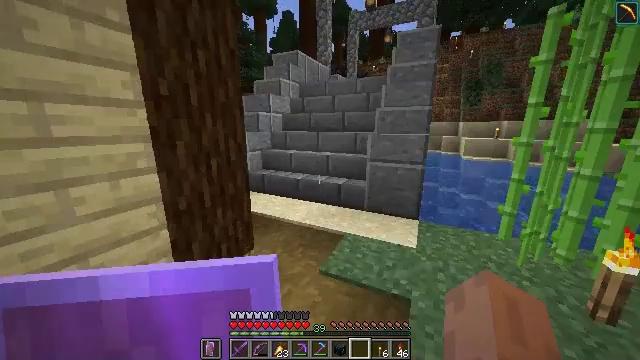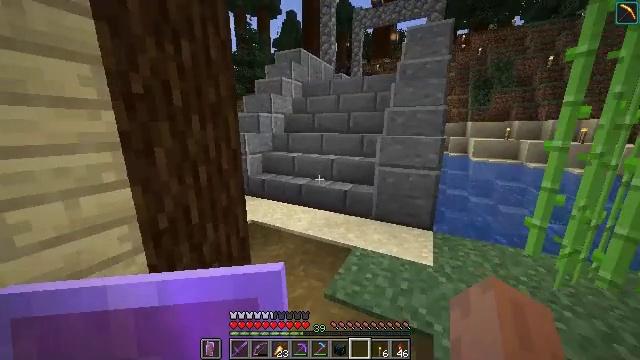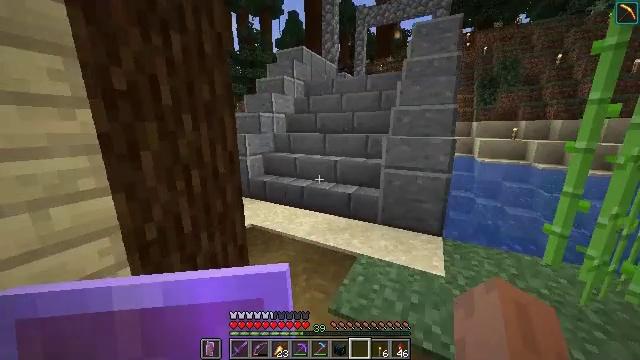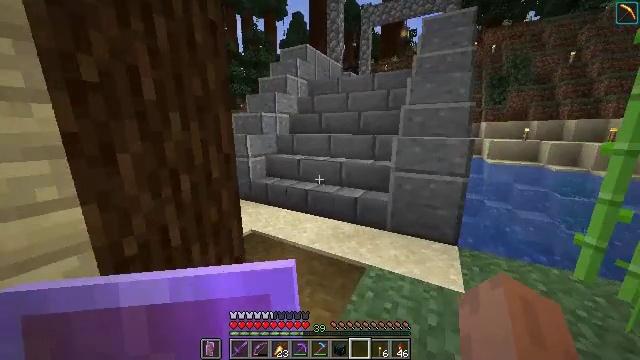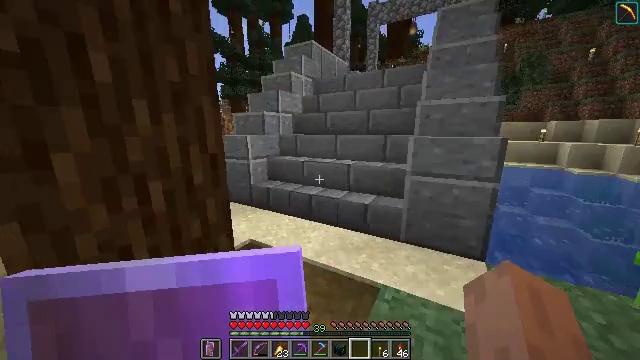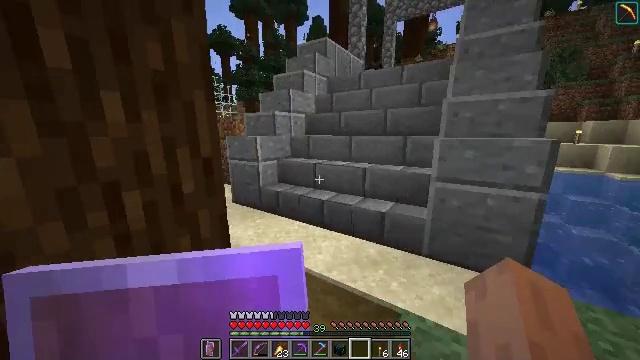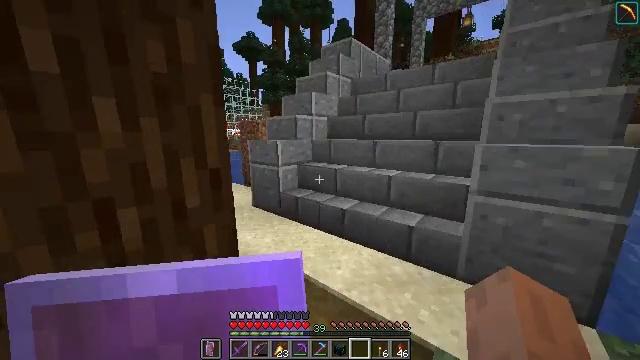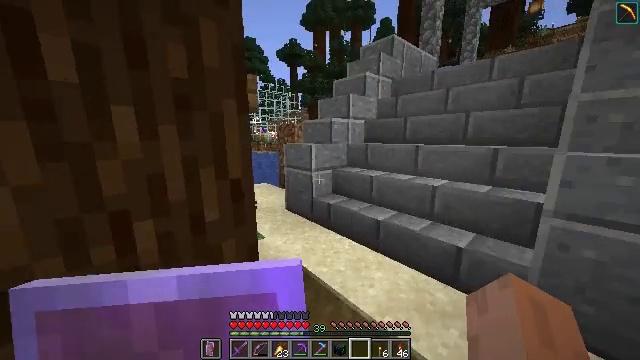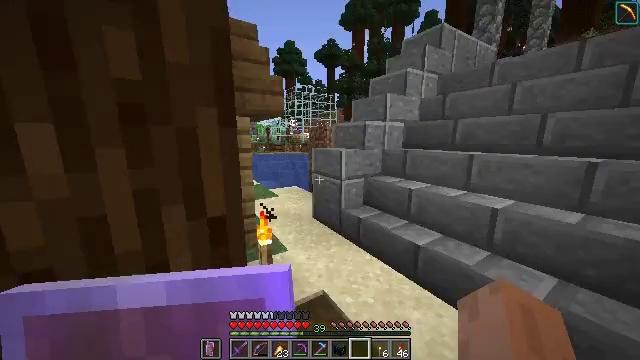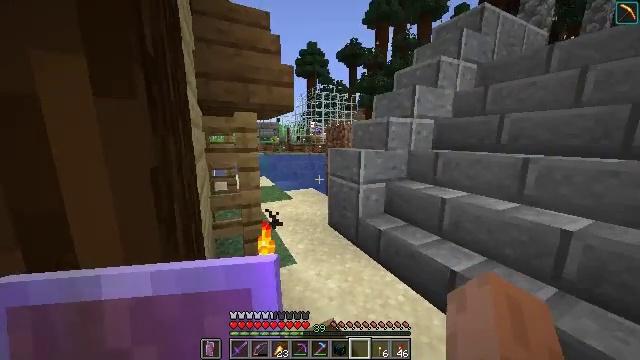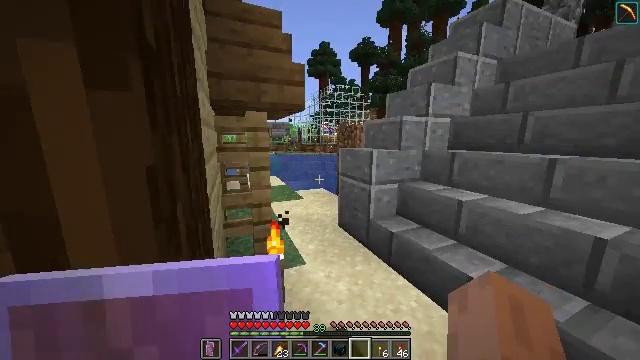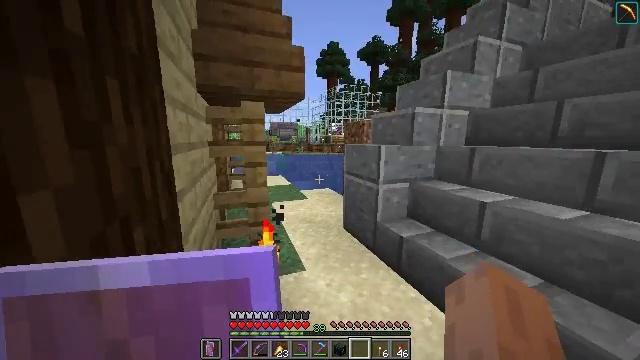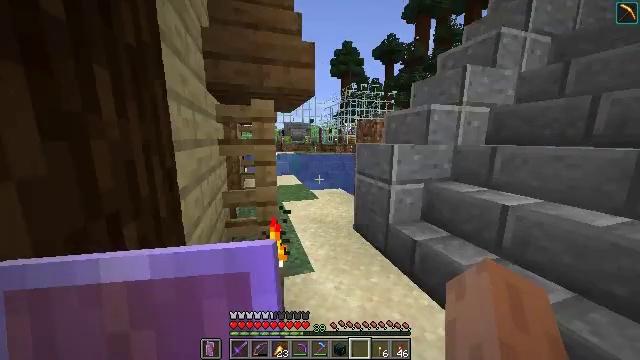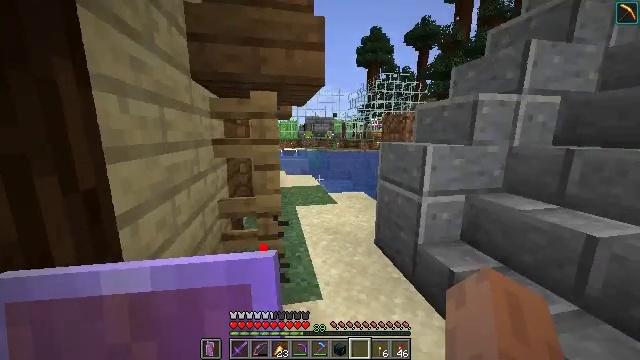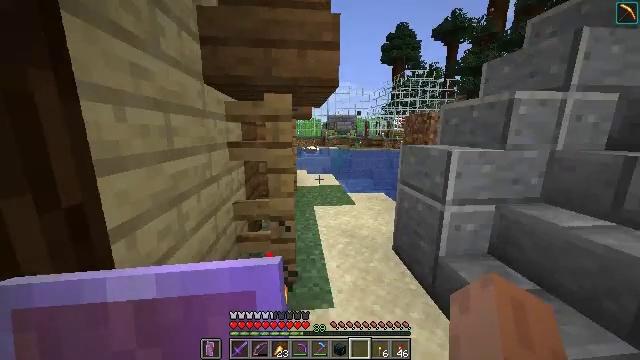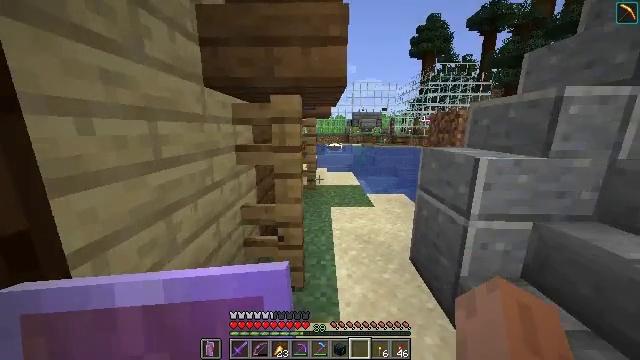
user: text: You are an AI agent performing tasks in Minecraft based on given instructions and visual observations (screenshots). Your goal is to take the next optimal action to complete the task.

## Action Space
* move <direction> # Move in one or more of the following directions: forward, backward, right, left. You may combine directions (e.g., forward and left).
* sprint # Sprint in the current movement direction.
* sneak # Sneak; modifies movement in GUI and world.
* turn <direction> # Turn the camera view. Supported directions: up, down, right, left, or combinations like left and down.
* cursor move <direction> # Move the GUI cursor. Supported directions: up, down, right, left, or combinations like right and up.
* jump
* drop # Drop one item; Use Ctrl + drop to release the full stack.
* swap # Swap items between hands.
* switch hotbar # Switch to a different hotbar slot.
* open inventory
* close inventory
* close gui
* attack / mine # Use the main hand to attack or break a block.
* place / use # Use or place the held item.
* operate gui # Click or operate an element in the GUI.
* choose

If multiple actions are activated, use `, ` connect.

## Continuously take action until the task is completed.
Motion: motion action
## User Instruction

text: Remove a tropical fish from the inventory.
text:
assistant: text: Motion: move forward, sprint
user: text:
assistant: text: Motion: move forward, sprint
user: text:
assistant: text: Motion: move forward, sprint, turn left
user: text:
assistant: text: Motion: move forward, sprint, turn left
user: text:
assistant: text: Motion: move forward, sprint, turn left
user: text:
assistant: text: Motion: move forward, sprint, turn left
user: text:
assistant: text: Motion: move forward, sprint, turn left
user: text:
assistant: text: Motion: move forward, sprint, turn left
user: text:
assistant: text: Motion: move forward, sprint, turn left
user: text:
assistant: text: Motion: move forward, sprint, turn left
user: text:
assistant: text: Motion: move forward, sprint, turn left
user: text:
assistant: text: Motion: move forward, sprint, turn left
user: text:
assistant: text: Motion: move forward and move right, sprint, turn left
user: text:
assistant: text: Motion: move forward and move right, sprint, turn left
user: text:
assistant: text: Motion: move forward and move right, sprint, turn left and down
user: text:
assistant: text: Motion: move forward and move right, sprint, turn left
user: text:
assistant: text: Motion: move forward and move right, sprint, turn left
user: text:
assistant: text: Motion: move forward and move right, sprint, turn left
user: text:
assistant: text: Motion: move forward and move right, sprint, turn left
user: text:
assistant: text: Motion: move forward and move right, sprint, turn left
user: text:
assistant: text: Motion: move forward and move right, sprint, turn left
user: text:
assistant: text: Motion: move forward, sprint, turn left
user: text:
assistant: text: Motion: move forward, sprint, turn left
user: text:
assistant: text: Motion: move forward, sprint, turn left
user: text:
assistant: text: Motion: move forward, sprint, turn left
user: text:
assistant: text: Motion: move forward, sprint, turn left
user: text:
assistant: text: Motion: move forward, sprint, turn left
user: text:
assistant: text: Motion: move forward, sprint
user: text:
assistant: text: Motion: move forward, sprint
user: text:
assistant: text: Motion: move forward, sprint